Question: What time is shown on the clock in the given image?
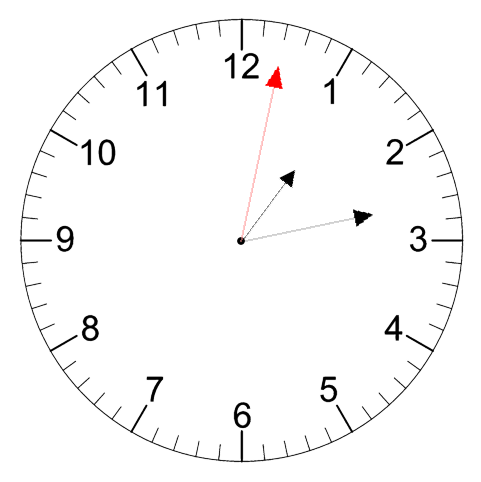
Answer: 01:13:02